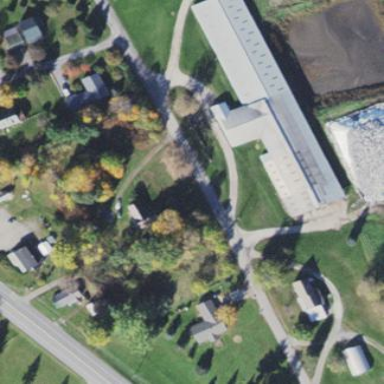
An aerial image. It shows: Cowshed building.